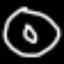
Label: donut